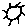
Label: sun